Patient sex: M
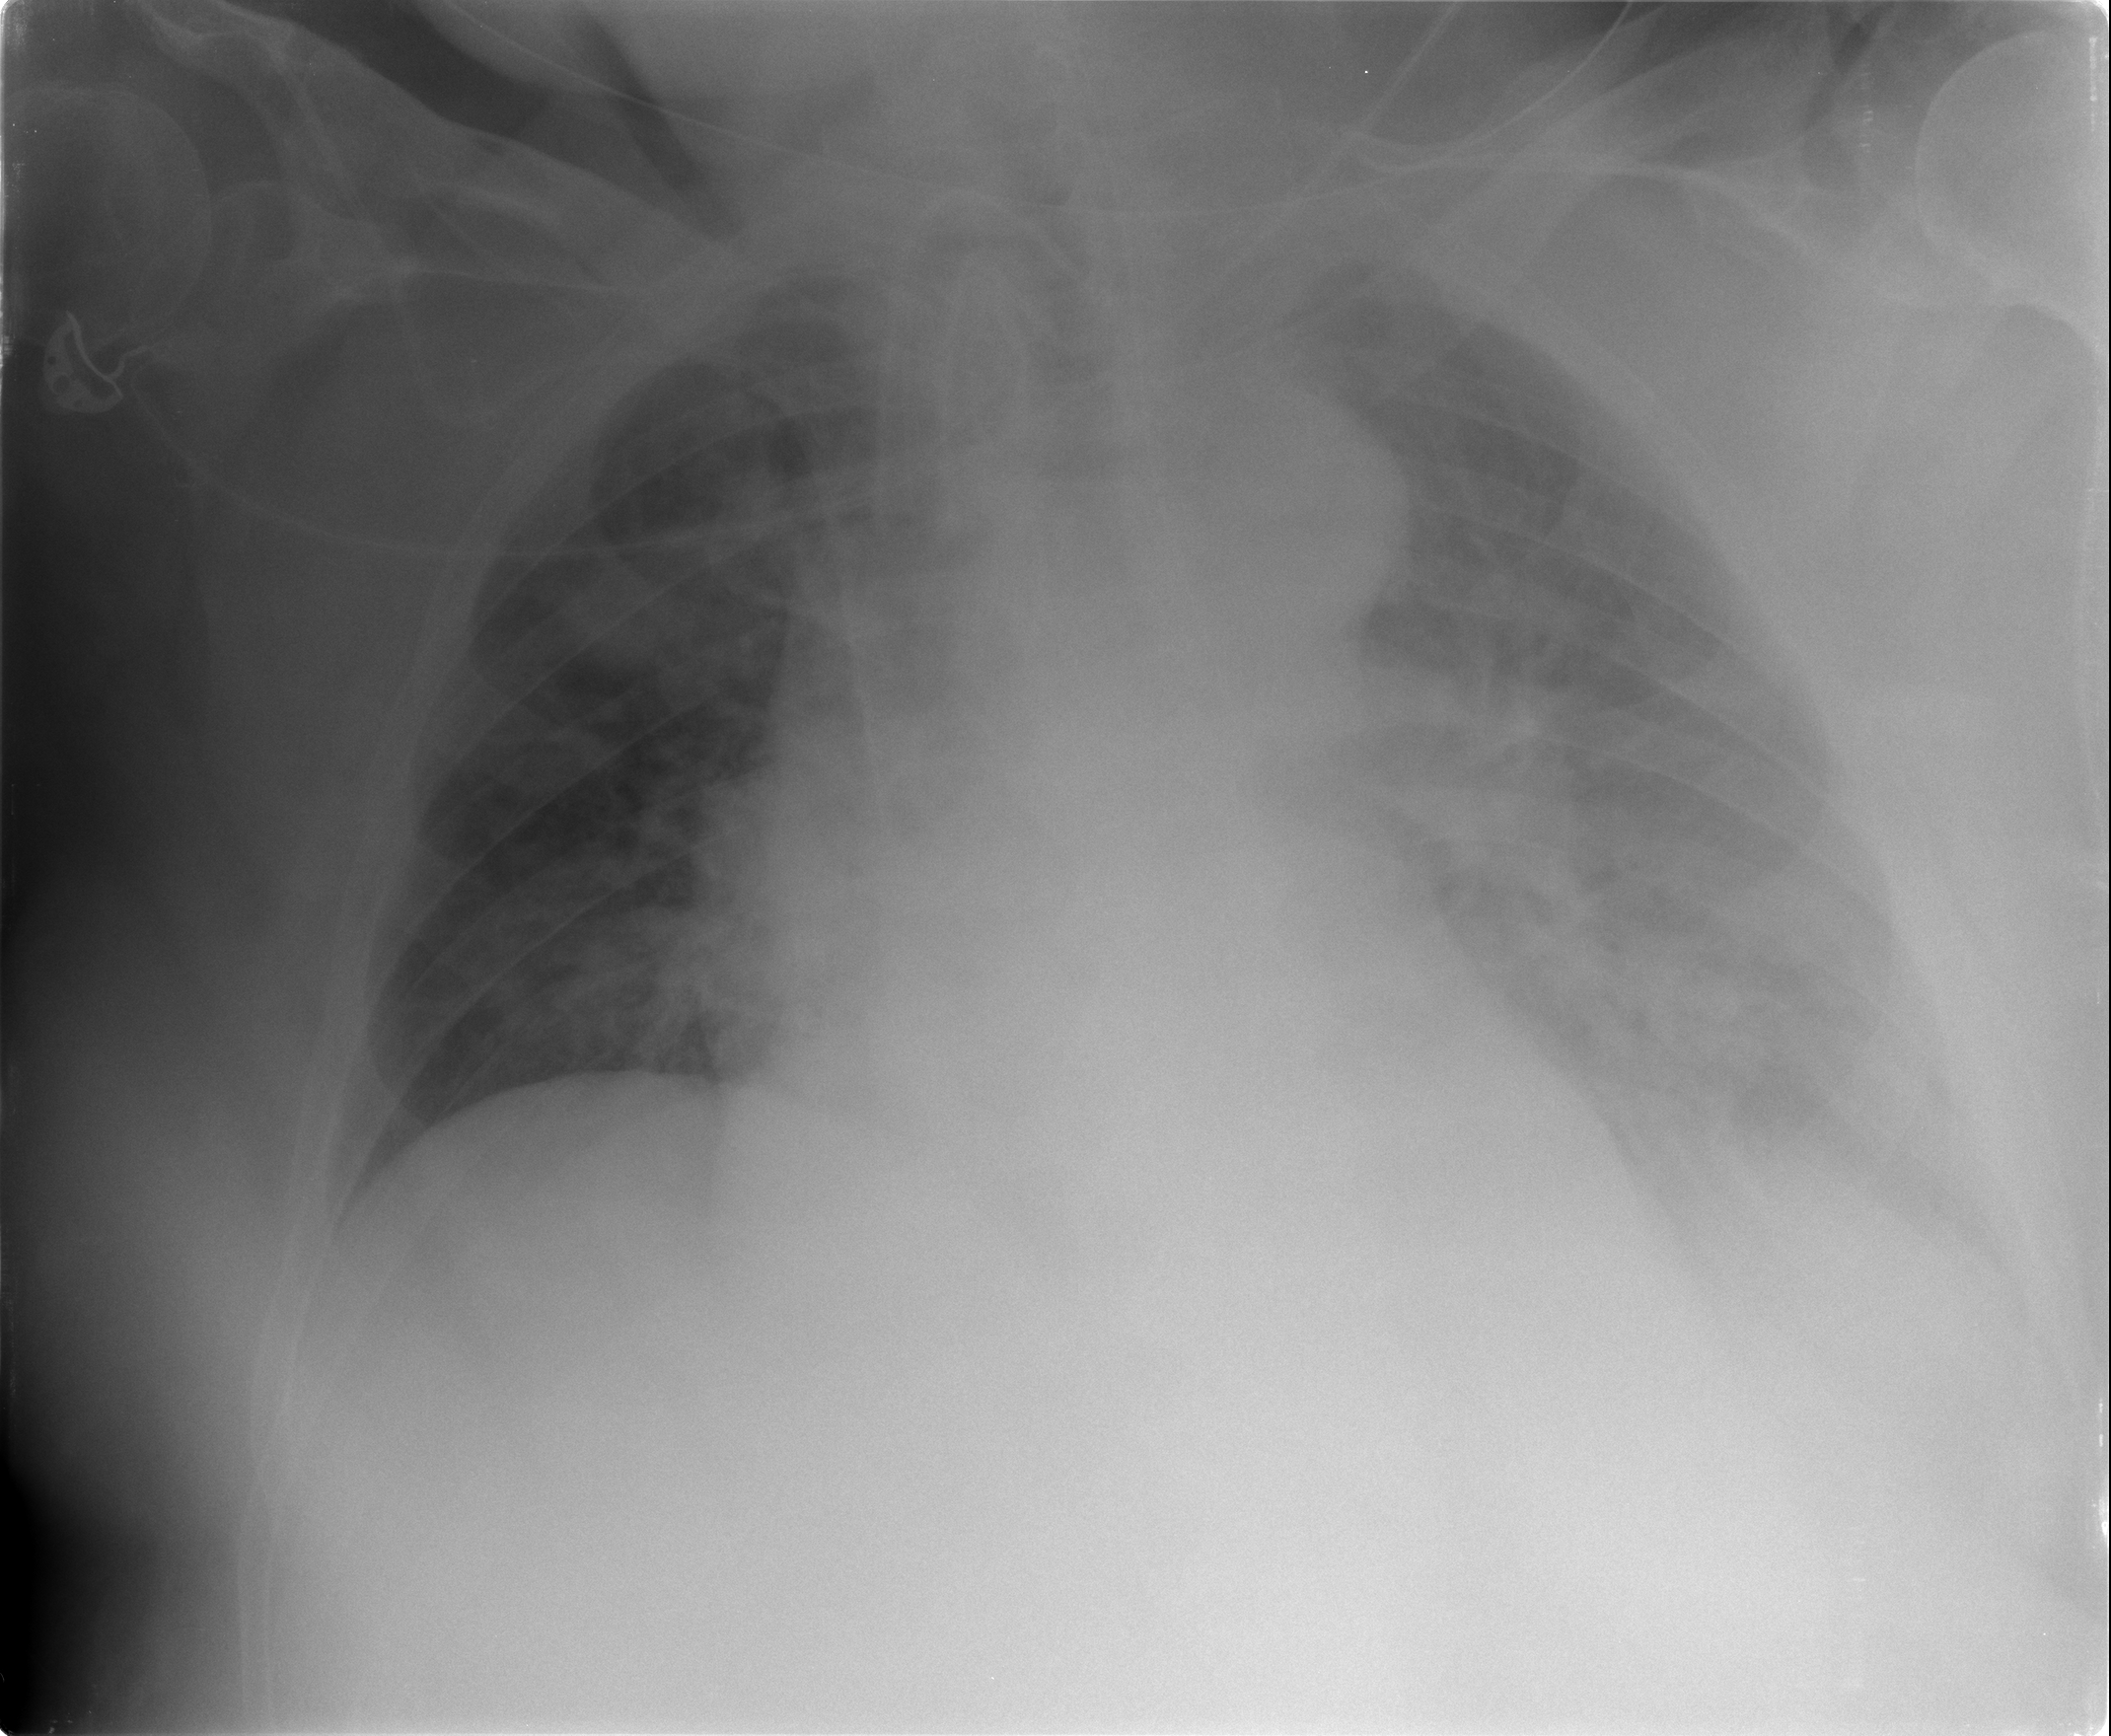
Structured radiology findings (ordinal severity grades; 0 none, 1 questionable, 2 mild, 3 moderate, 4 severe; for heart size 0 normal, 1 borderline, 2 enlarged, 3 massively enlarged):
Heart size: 2
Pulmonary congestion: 2
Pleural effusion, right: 2
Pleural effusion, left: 1
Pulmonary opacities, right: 2
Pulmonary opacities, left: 0
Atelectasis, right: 2
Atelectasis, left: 2